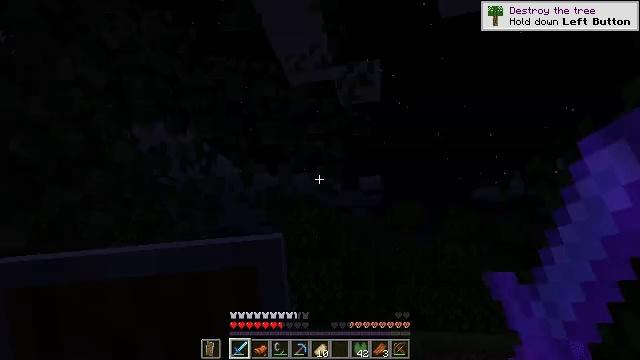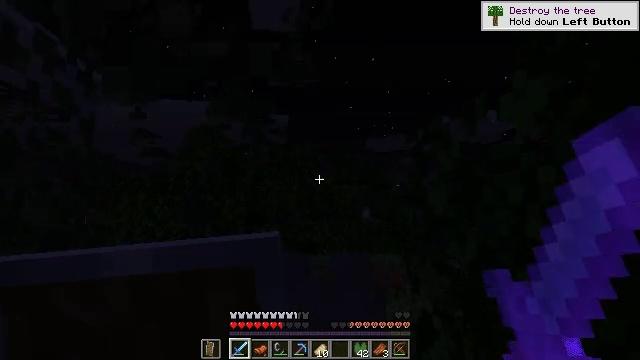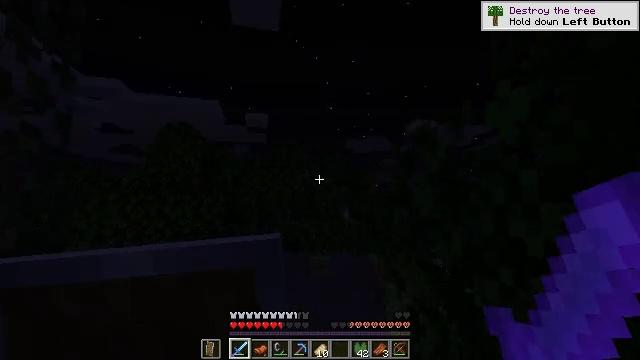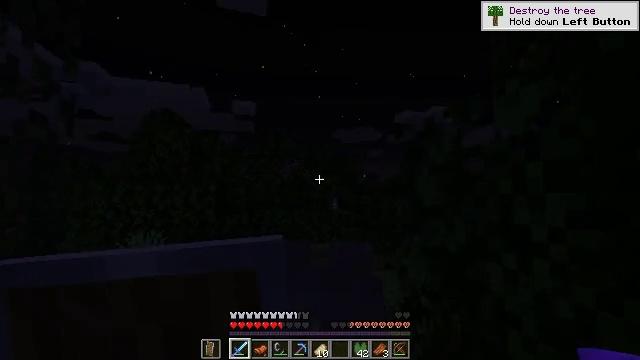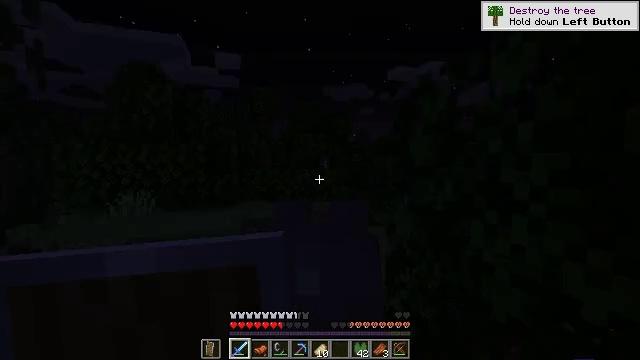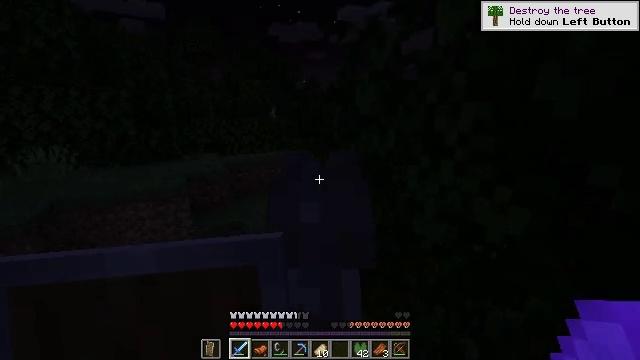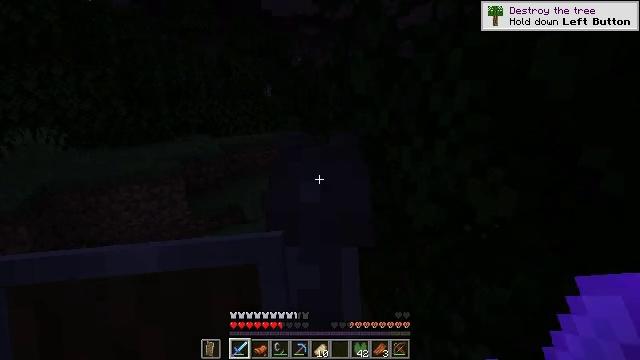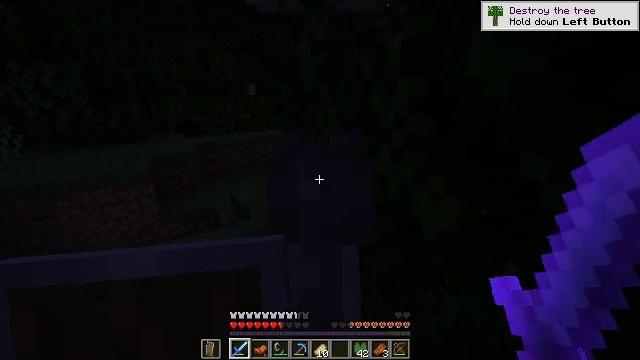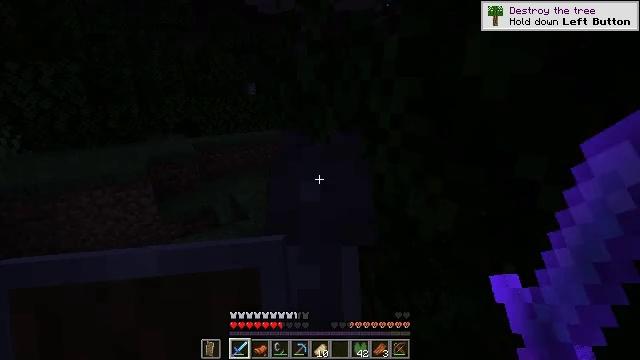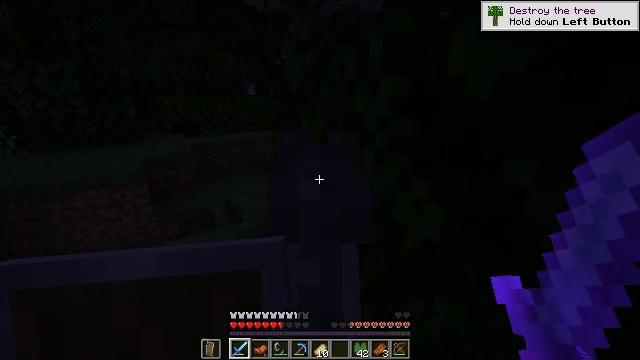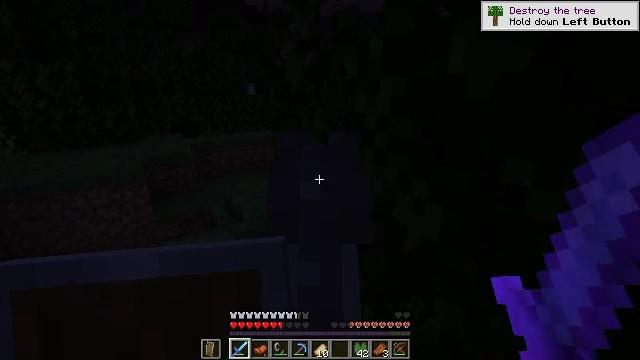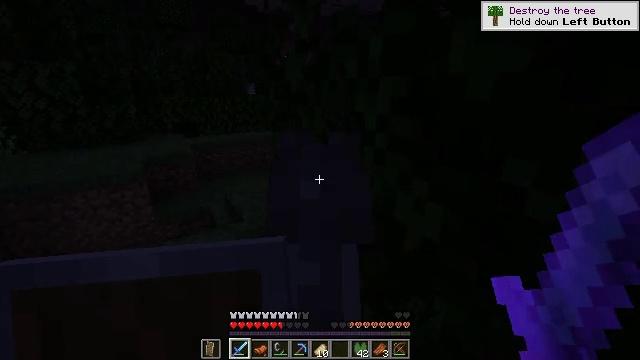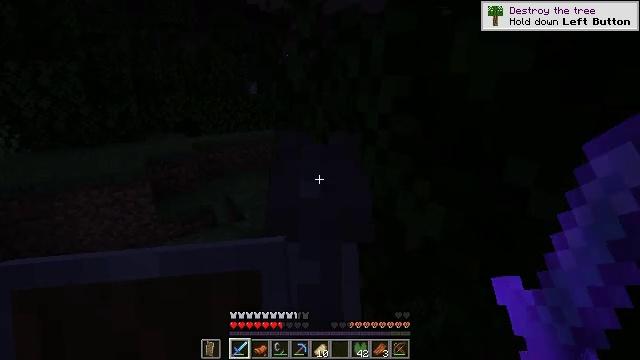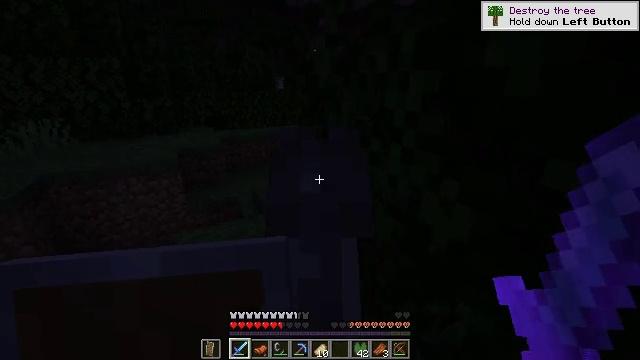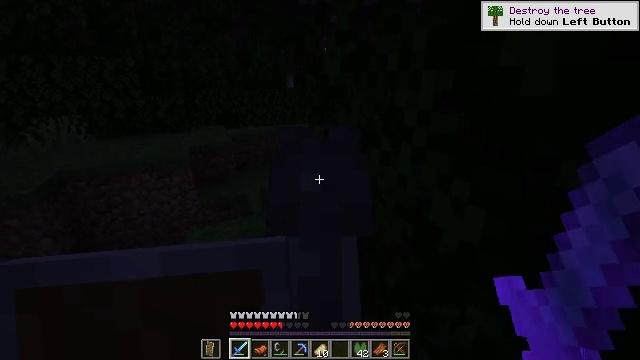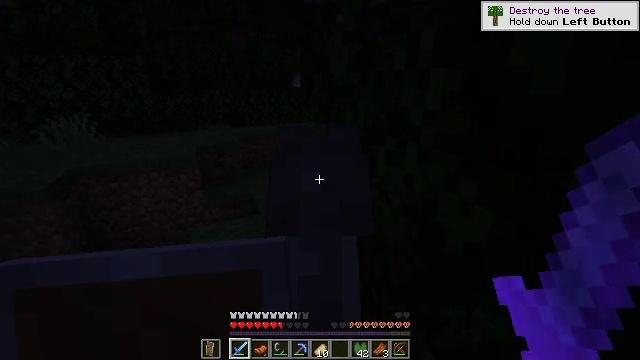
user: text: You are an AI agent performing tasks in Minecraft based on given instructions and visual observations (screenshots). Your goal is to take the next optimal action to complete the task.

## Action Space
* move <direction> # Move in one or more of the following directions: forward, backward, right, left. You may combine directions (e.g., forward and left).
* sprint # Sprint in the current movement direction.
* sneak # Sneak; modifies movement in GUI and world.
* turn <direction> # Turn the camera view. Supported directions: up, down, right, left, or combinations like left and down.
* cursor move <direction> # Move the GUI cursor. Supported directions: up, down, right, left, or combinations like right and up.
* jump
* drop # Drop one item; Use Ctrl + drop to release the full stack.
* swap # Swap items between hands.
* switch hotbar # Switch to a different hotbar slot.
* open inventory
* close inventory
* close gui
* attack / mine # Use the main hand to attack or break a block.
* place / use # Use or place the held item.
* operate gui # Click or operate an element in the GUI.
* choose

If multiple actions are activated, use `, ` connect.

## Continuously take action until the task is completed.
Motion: motion action
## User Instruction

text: Mine grass block from the ground.
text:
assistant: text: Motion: move forward and move left, turn right and down
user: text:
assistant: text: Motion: move forward and move left
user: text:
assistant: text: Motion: move forward and move left, turn right and down
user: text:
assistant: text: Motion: move forward, turn right and down
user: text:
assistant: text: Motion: move forward, turn right and down
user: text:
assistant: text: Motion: move forward, turn right and down
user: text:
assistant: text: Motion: move forward
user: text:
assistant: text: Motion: move forward
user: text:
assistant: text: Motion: move forward
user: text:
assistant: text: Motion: move forward
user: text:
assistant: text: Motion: move forward
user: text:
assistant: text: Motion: move forward
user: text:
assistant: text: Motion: move forward, turn left
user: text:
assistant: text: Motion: move forward, turn left
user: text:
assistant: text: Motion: move forward
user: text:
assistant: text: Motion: move forward and move left
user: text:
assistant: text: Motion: move forward and move left
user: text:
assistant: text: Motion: move forward and move left
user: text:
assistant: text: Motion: move forward and move left
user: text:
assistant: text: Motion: move forward and move left
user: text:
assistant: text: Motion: move forward and move left, jump
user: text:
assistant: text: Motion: move forward and move left, jump
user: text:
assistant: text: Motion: move forward and move left, jump
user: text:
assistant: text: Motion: move forward and move left, jump
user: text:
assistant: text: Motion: move forward and move left, jump
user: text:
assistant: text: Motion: move forward and move left, jump
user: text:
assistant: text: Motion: move forward and move left, jump
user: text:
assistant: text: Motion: move forward and move left, jump
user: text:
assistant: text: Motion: move forward and move left, jump
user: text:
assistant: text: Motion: move forward and move left, jump